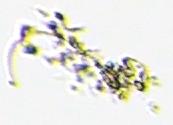
Label: Detritus